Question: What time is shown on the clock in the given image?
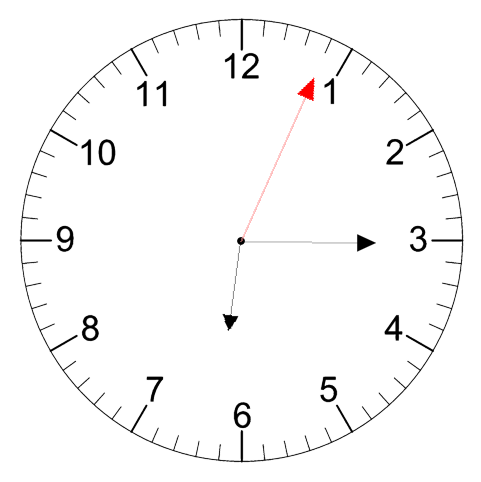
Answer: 06:15:04